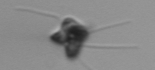
Label: Pyramimonas_longicauda